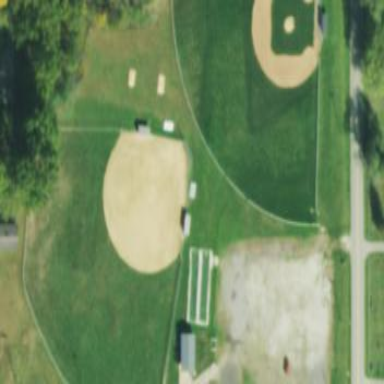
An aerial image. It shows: Baseball pitch for leisure land activities.